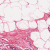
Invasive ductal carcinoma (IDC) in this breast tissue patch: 0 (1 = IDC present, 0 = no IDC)